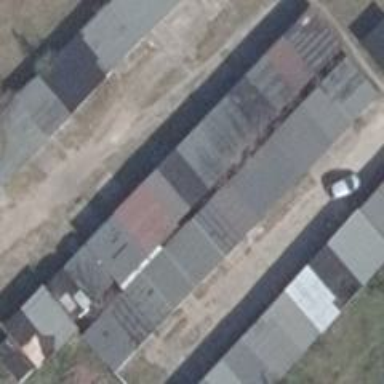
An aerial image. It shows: Flat grey-roofed building used as garages.